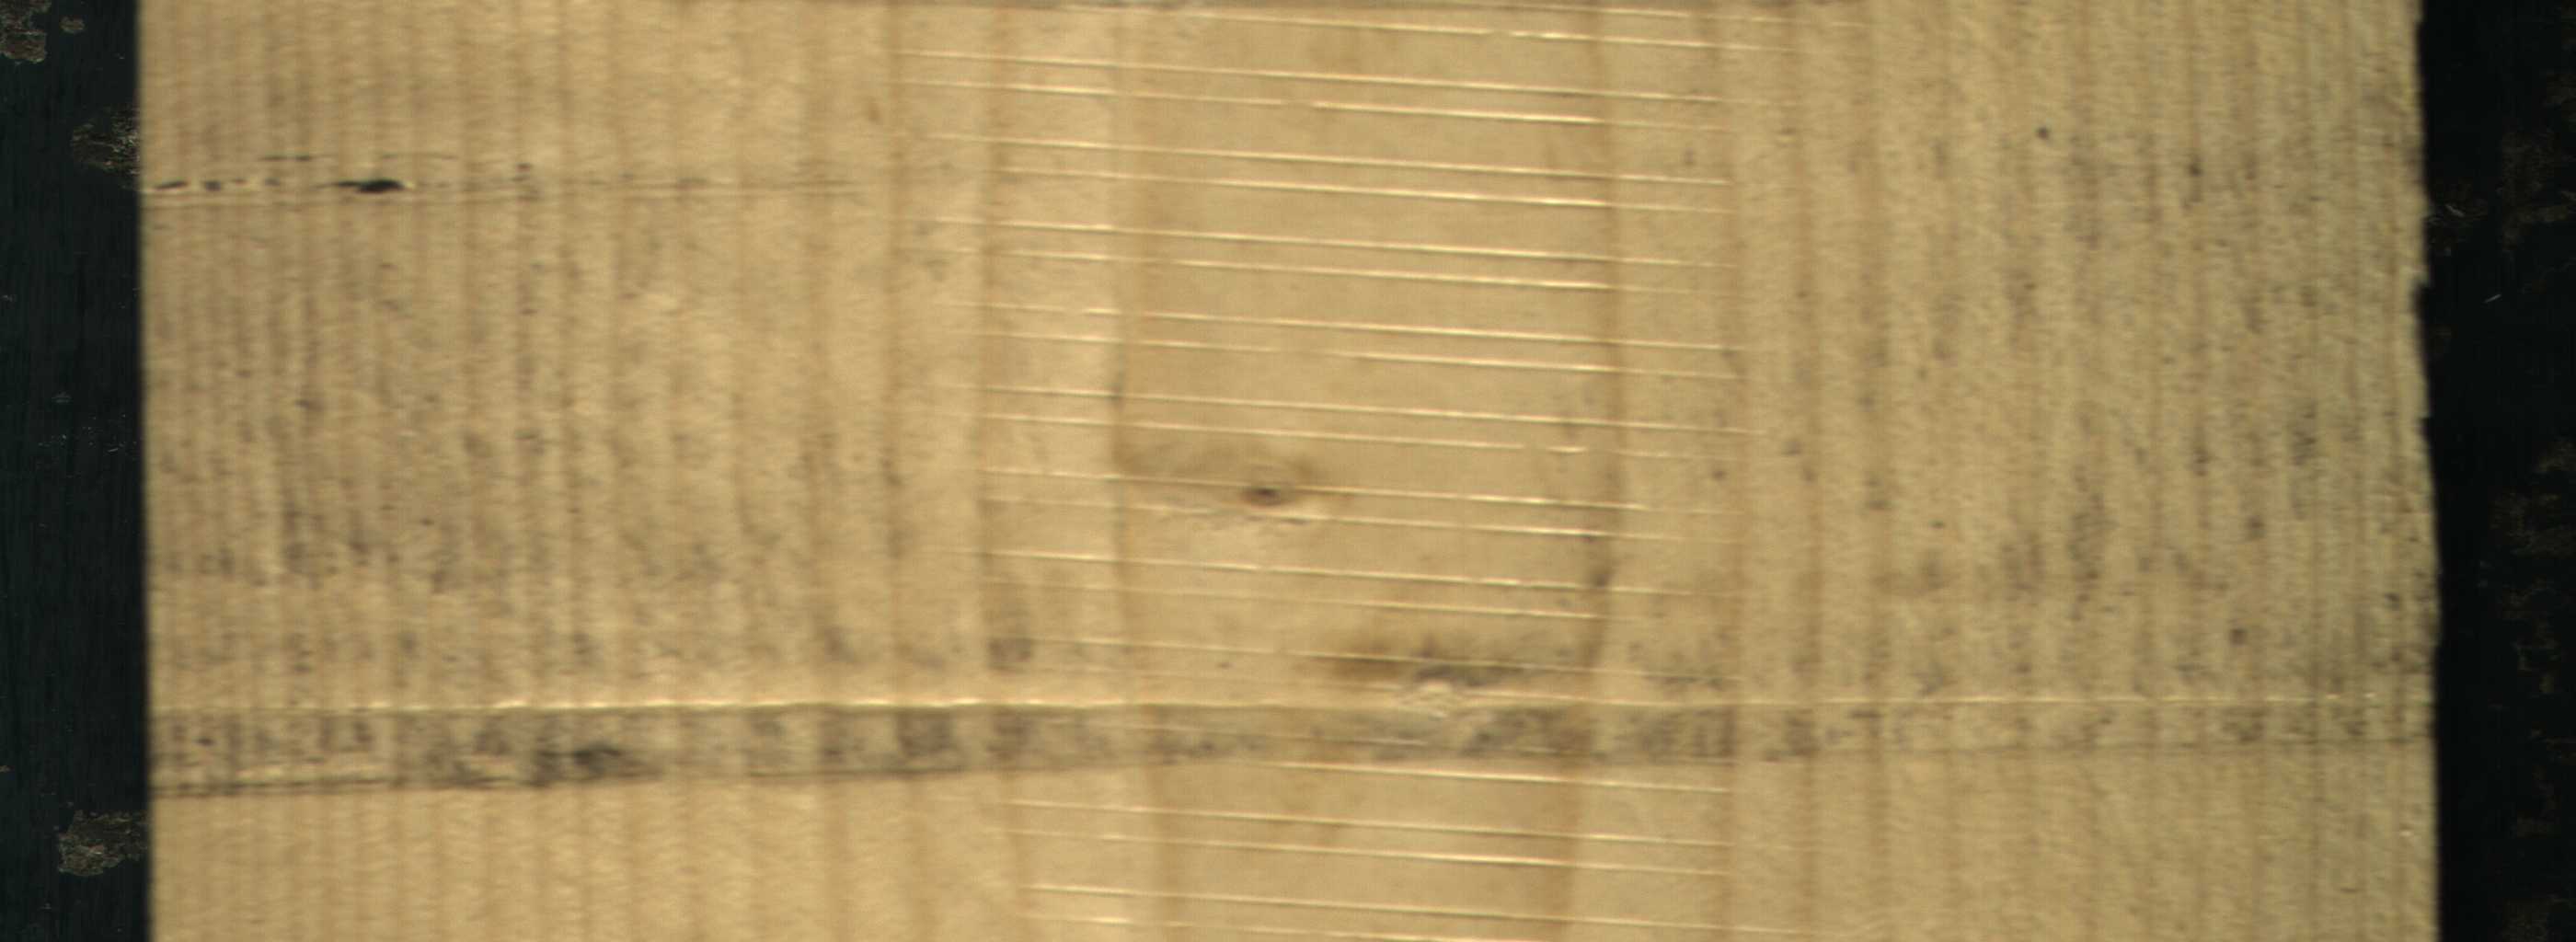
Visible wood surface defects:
Live_Knot